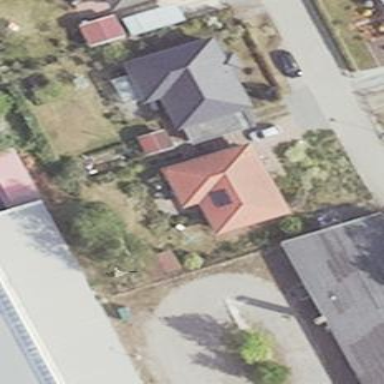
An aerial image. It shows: Detached building.